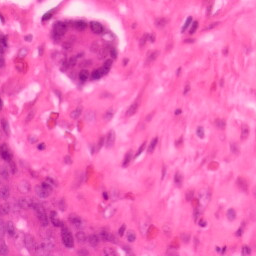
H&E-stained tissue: Colon